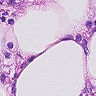
Metastatic tissue present: yes